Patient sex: M
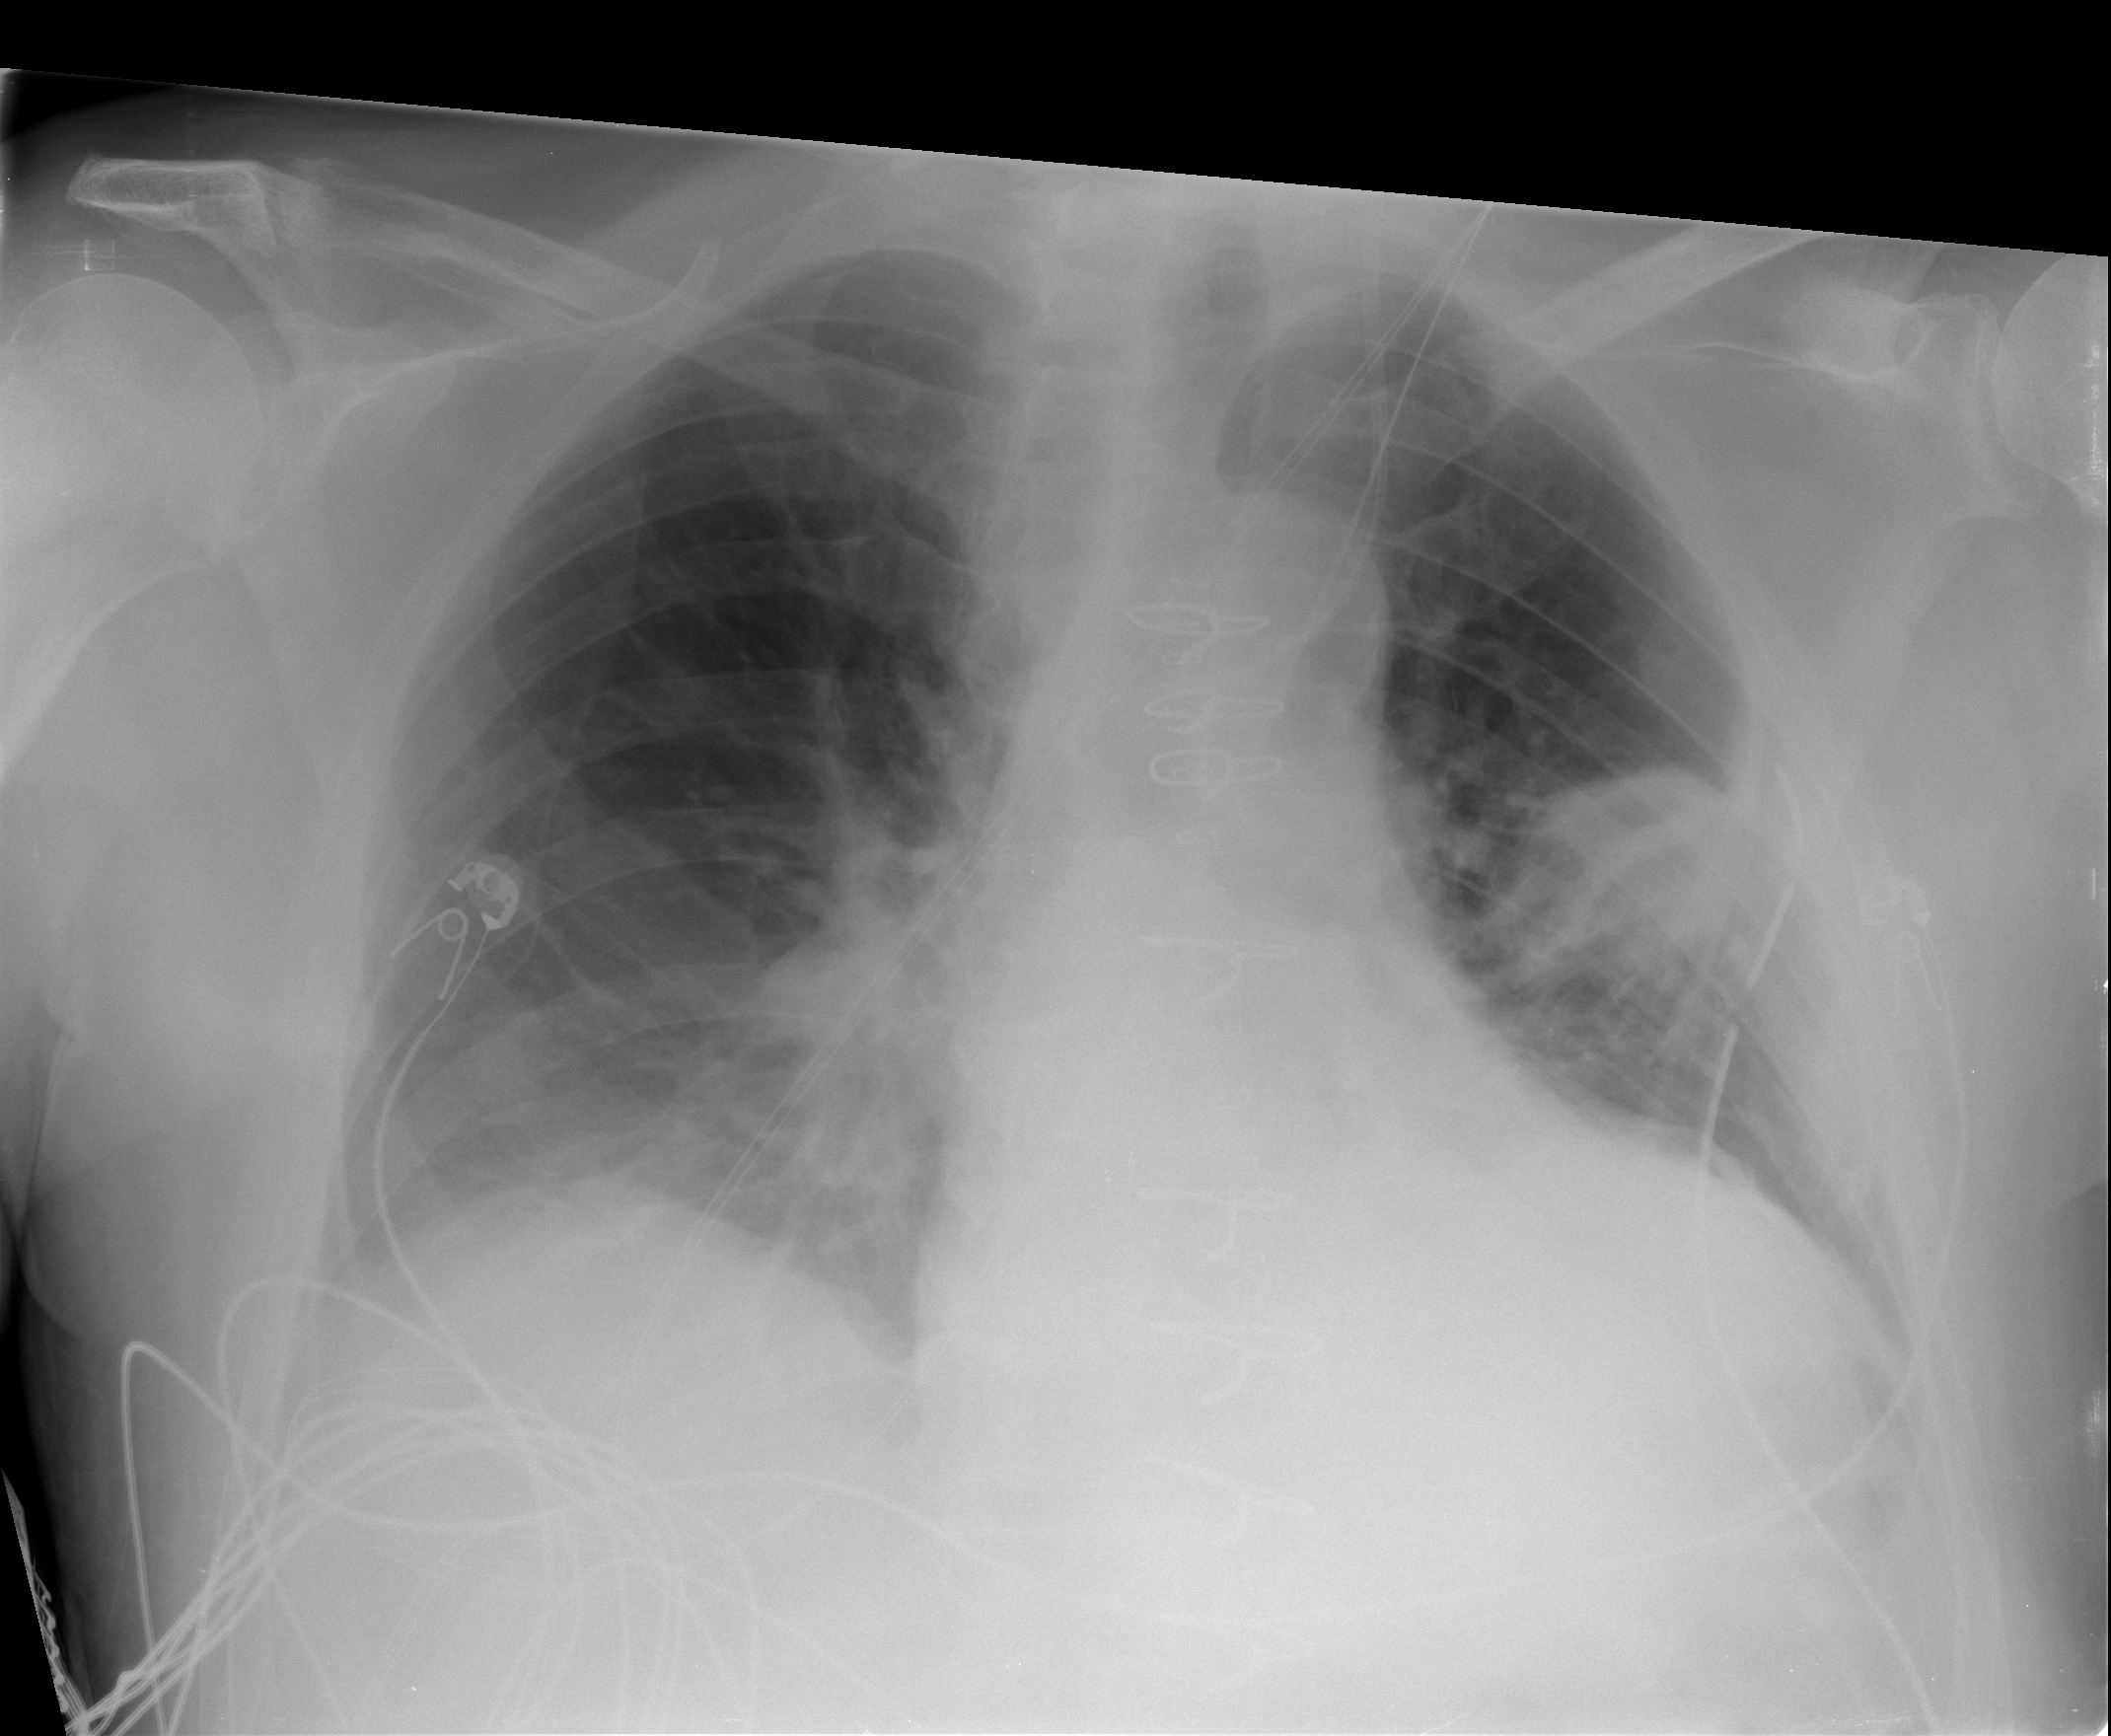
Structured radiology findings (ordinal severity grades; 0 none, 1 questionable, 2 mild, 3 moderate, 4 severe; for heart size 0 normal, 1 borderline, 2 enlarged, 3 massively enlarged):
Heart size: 0
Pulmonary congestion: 0
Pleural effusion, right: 2
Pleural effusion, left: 1
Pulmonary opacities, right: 2
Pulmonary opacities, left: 0
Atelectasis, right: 2
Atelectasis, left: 2